Question: I am making a Dropbox file browser to practice using API's and have come up against a problem. Here is my code:
'''
<?php
$fileMetadata = $dbxClient->getMetadataWithChildren("/upload");
$headings = array_keys($fileMetadata['contents'][0]);
?>
<br /><br /><br />
<table border="2" class="table table-striped table-bordered table-hover">
<tr>
<?php foreach( $headings as &$heading ): ?>
<th><?php echo $heading; ?></th>
<?php endforeach; ?>
</tr>
<?php foreach( $fileMetadata['contents'] as &$file ): ?>
<tr>
<?php foreach( $file as &$data ): ?>
<td><?php echo $data; ?></td>
<?php endforeach; ?>
</tr>
<?php endforeach; ?>
</table>
'''
And I would like to cut out some of the un-needed columns such as rev, thumb_exists etc, etc...
This is the print_r of the array:
'''
Array
(
[hash] => d023a1738d460f667d383cb4f57bc769
[revision] => 65
[rev] => 411389e826
[thumb_exists] =>
[bytes] => 0
[modified] => Wed, 28 Aug 2013 20:28:34 +0000
[path] => /upload
[is_dir] => 1
[icon] => folder
[root] => app_folder
[contents] => Array
(
[0] => Array
(
[revision] => 81
[rev] => 511389e826
[thumb_exists] => 1
[bytes] => <PHONE>
[modified] => Wed, 28 Aug 2013 21:32:10 +0000
[client_mtime] => Wed, 28 Aug 2013 21:32:11 +0000
[path] => /upload/08-nigellas-chocolate-chip-muffins.jpg
[is_dir] =>
[icon] => page_white_picture
[root] => dropbox
[mime_type] => image/jpeg
[size] => 1.9 MB
)
[1] => Array
(
[revision] => 79
[rev] => 4f1389e826
[thumb_exists] => 1
[bytes] => 22848
[modified] => Wed, 28 Aug 2013 21:14:39 +0000
[client_mtime] => Wed, 28 Aug 2013 21:14:39 +0000
[path] => /upload/1376243030_guestion.png
[is_dir] =>
[icon] => page_white_picture
[root] => dropbox
[mime_type] => image/png
[size] => 22.3 KB
)
[2] => Array
(
[revision] => 80
[rev] => 501389e826
[thumb_exists] =>
[bytes] => 54772
[modified] => Wed, 28 Aug 2013 21:26:19 +0000
[client_mtime] => Wed, 28 Aug 2013 21:26:19 +0000
[path] => /upload/BT_screen_quiz.java
[is_dir] =>
[icon] => page_white_cup
[root] => dropbox
[mime_type] => text/x-java
[size] => 53.5 KB
)
[3] => Array
(
[revision] => 77
[rev] => 4d1389e826
[thumb_exists] =>
[bytes] => 1679
[modified] => Wed, 28 Aug 2013 20:59:53 +0000
[client_mtime] => Wed, 28 Aug 2013 20:59:53 +0000
[path] => /upload/login.php
[is_dir] =>
[icon] => page_white_php
[root] => dropbox
[mime_type] => text/php
[size] => 1.6 KB
)
[4] => Array
(
[revision] => 78
[rev] => 4e1389e826
[thumb_exists] =>
[bytes] => 2037
[modified] => Wed, 28 Aug 2013 21:00:56 +0000
[client_mtime] => Wed, 28 Aug 2013 21:00:56 +0000
[path] => /upload/signup.php
[is_dir] =>
[icon] => page_white_php
[root] => dropbox
[mime_type] => text/php
[size] => 2 KB
)
)
[size] => 0 bytes
)
'''
please could you tell me how I would go about removing certain coloumns from the table or removing those parts from the array.
Thanks,
Marcus
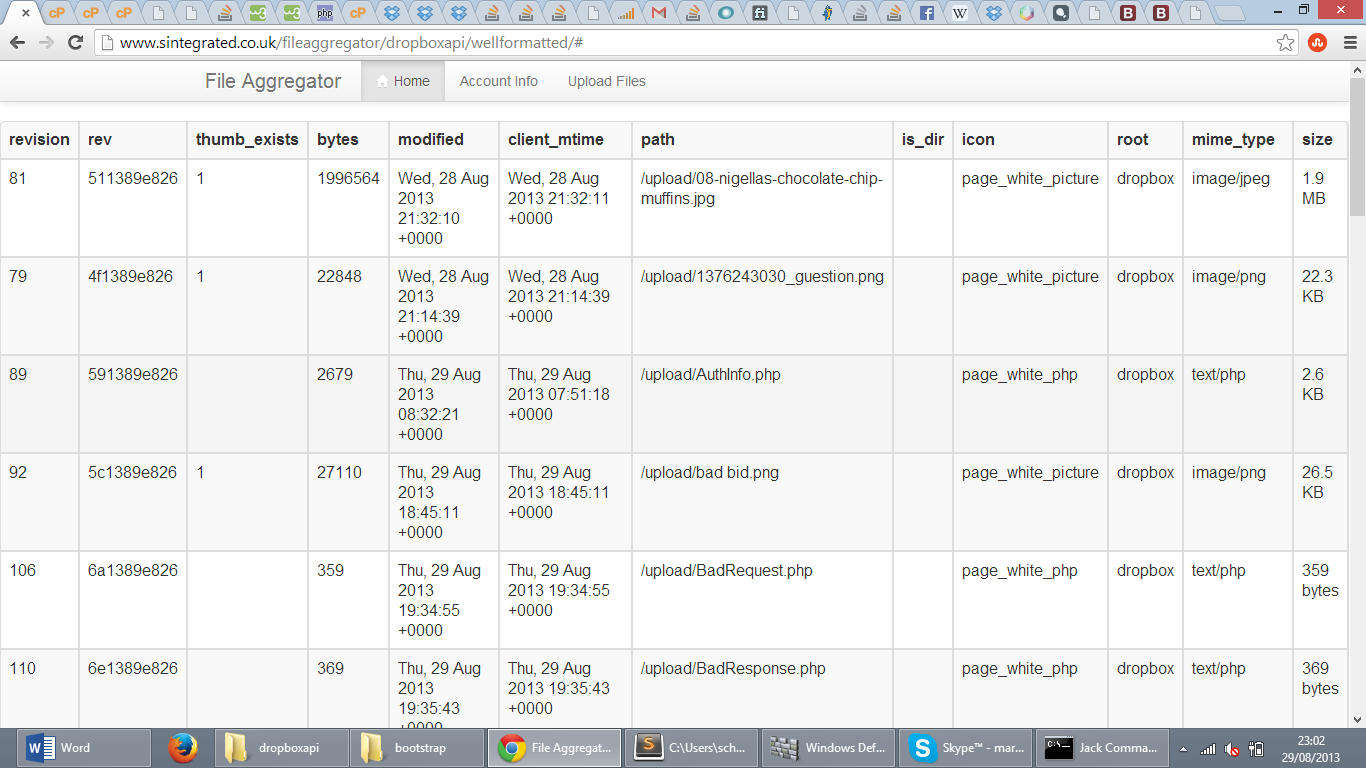
Answer: We meet again! Since I'm lurking here, I might as well give an answer. For the least amount of effort changing around what you already have and instead of digging through your array to unset values, you can make an array of headings/columns to remove and use it to check your foreach values.
'''
<?php
$fileMetadata = $dbxClient->getMetadataWithChildren("/upload");
$headings = array_keys($fileMetadata['contents'][0]);
//Add field names to remove in array below
$remove = array( 'is_dir', 'client_mtime' );
?>
<br /><br /><br />
<table border="2" class="table table-striped table-bordered table-hover">
<tr>
<?php foreach( $headings as &$heading ): ?>
<!-- If statement added below, excludes defined fields to remove -->
<?php if( !in_array($heading, $remove) ): ?>
<th><?php echo $heading; ?></th>
<?php endif; ?>
<?php endforeach; ?>
</tr>
<?php foreach( $fileMetadata['contents'] as &$file ): ?>
<tr>
<!-- Changed foreach to pull $key as well -->
<?php foreach( $file as $key => &$data ): ?>
<!-- Added another if statement -->
<?php if( !in_array($key, $remove) ): ?>
<td><?php echo $data; ?></td>
<?php endif; ?>
<?php endforeach; ?>
</tr>
<?php endforeach; ?>
</table>
'''
Might not be the prettiest method, but it's probably one of the easiest ways to go about it.
If you want to do it proper, having a recursive function to unset any fields you specify might help. In this case, you could do this:
'''
function removeFields( $fields, &$array )
{
foreach( $array as $key => &$value ) {
if( is_array($value) ) {
removeFields( $fields, $value );
}
else {
if( in_array( $key, $fields ) ) {
unset( $array[$key] );
}
}
}
}
//Still have to define values you don't want
$remove = array( 'thumb_exists', 'is_dir', 'root' );
removeFields( $remove, $fileMetadata );
print_r( $fileMetadata );
'''
The above should be done before you retrieve '$headings = array_keys($fileMetadata['contents'][0]);', that way it doesn't get headings before they are removed.